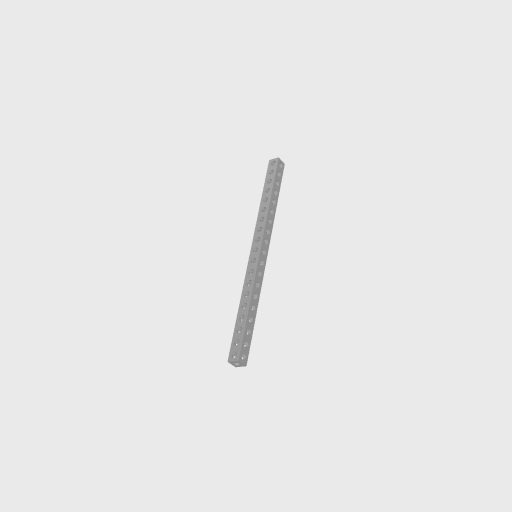
Part: SquareBeam19H